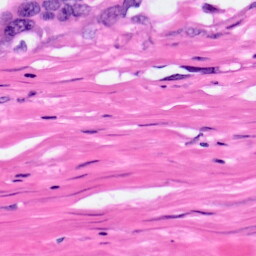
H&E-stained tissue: Pancreatic